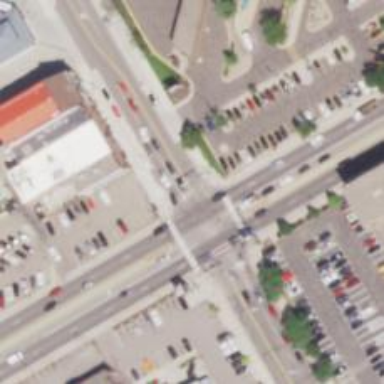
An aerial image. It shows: Marked footway crossing with pedestrian island.